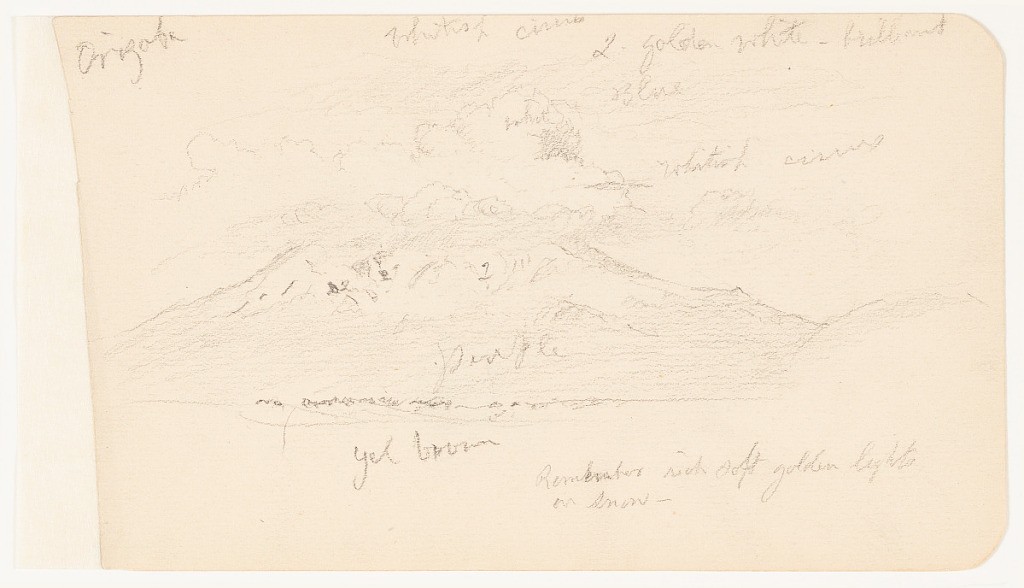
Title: Mountains near Orizaba, Mexico
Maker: Frederic Edwin Church, American, 1826–1900
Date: February–April 1889
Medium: Graphite on off-white wove paper
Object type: Drawing
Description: Landscape sketch showing a view of cloud-capped mountains near Orizaba, Mexico (or possibly the stratovolcano known as Citlaltépetl or Pico de Orizaba). Viewed across flat terrain that comprises the foreground and middle distance, the rugged, pyramidal mountain rises high into the sky and is crowned in a bank of billowing white clouds. The upper portions of the peak are visibly covered in snow fields and rocky outcroppings.